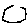
Label: hexagon